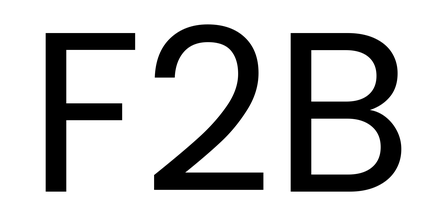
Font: Poppins-Regular